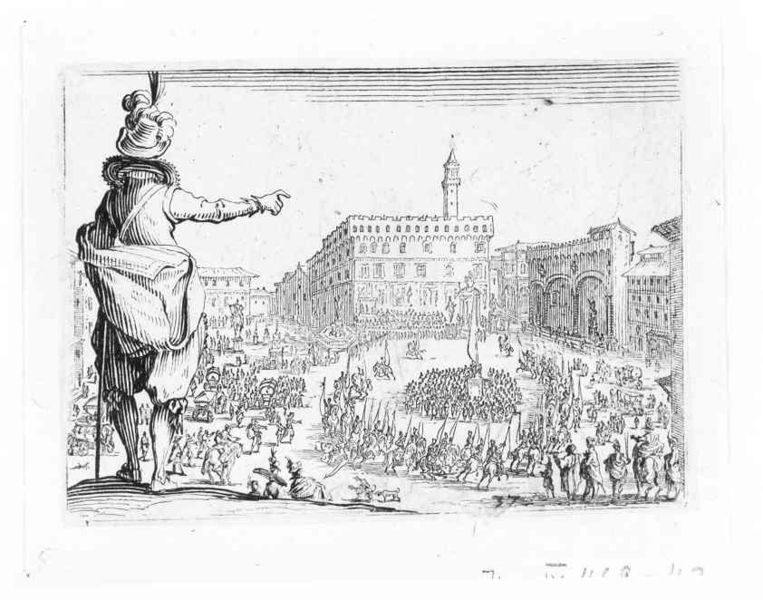
Titel: Ein Fest auf der Piazza della Signoria in Florenz
Künstler: Jacques Callot
Standort: Karlsruhe
Institution: Staatliche Kunsthalle Karlsruhe
Schlagwörter: arches, architecture, church, crowd, feathers, gathering, hat, king, men, military, people, soldier, soldiers, stockings, white, arm, black, collar, gray, sleeve, windows, print, woodcut, feather, hand, african, glove, horses, man, sky, building, house, houses, roofs, street, tower, feet, sash, drawing, castle, hillside, palazzo, army, etching, illustration, sketch, battle, boots, pen, movement, sculpture, town, italy, banners, city, emperor, festival, human, parade, procession, cape, cart, courtyard, square, buildings, shoes, engraving, circle, war, foreground, carriage, horse, wagon, finger, cane, figure, spire, urban, pointing, humans, lapel, gesture, stick, turret, crowds, point, finial, david, general, prisoners, eyeglasses, running, plaza, florence, event, kingdom, striped, show, display, plume, buildig, fest, training, onlookers, warfare, moor, vilage, captured, feather hat, pennants, overlook, firenze, overlooking, visitor, man pointing, public area, penants, diretor, visotr, foreigner, plunder, palazzo vecchio, statehouse, loggia di lanzi, palazzo della signoria, loggia dei lanzi, pala